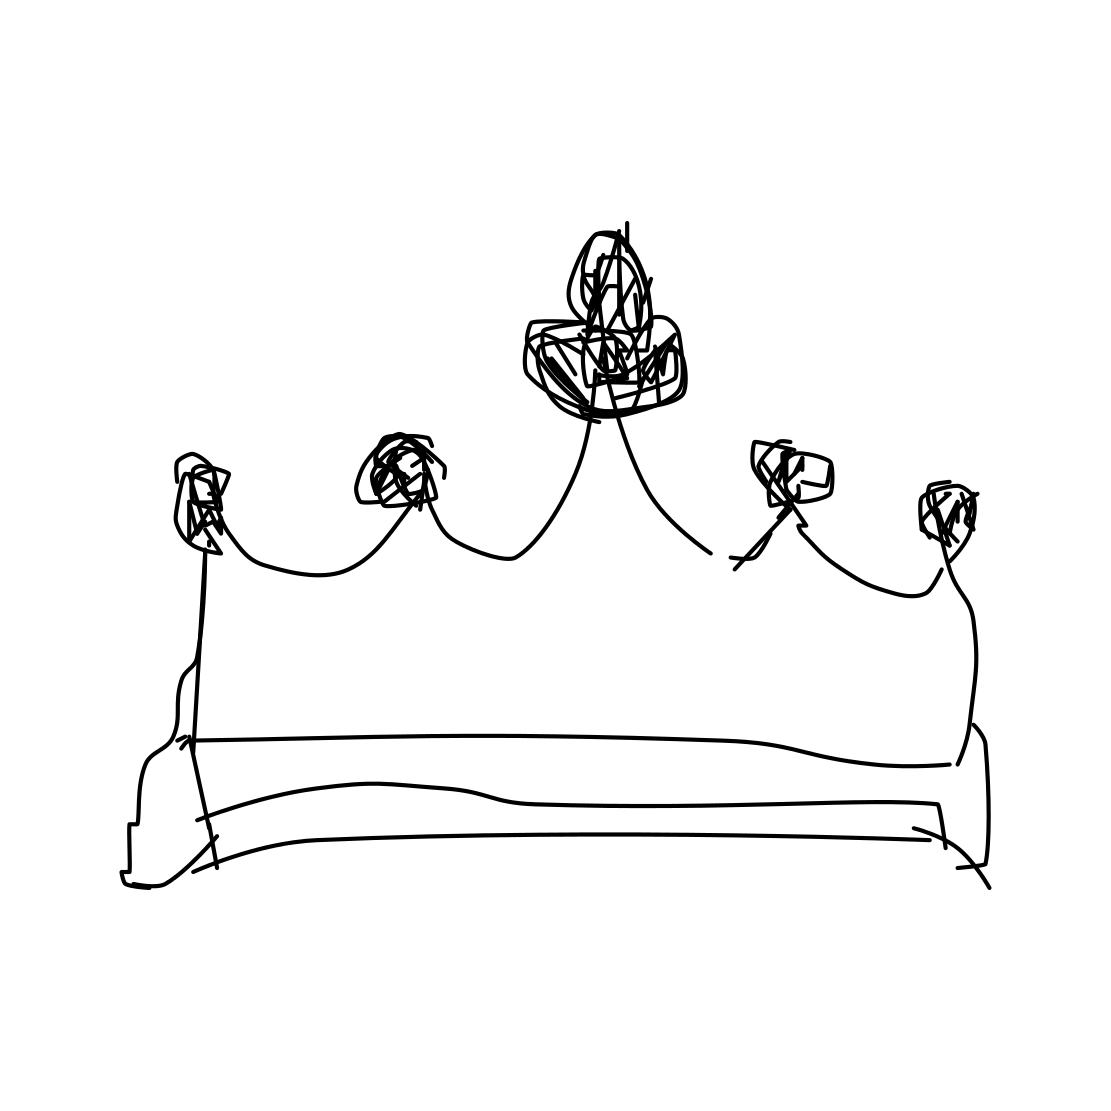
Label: crown